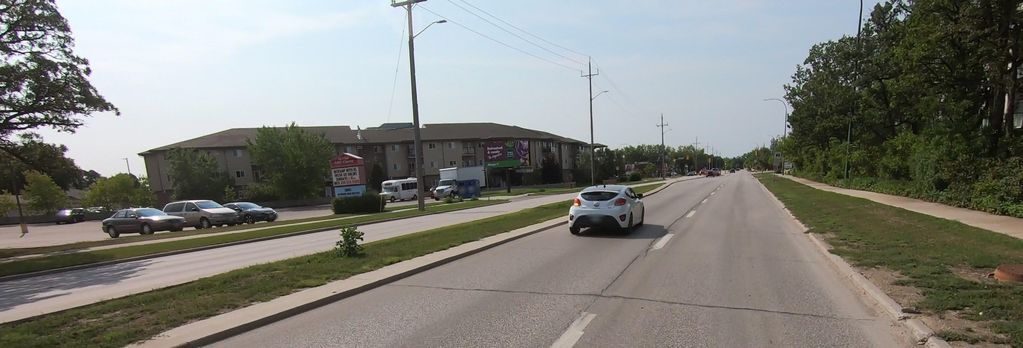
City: winnipeg